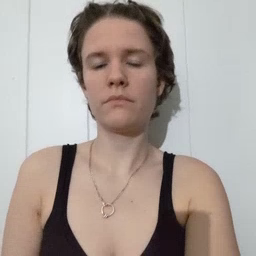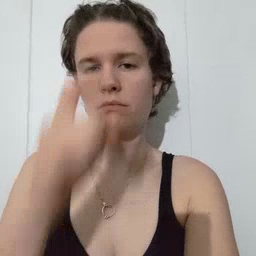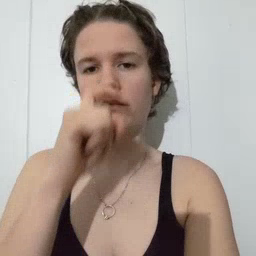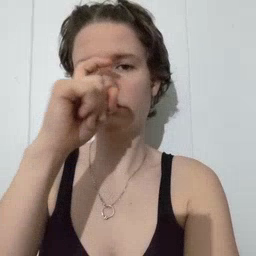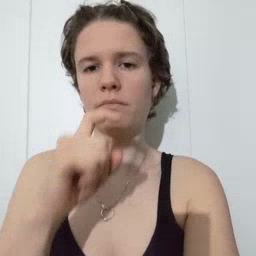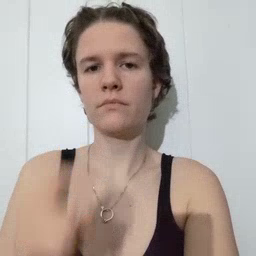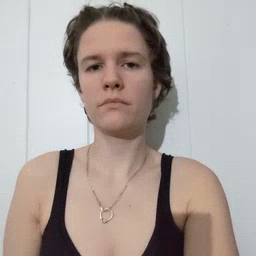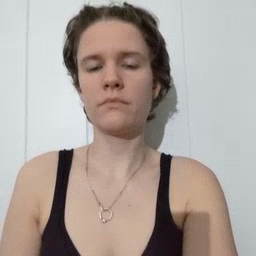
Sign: doll